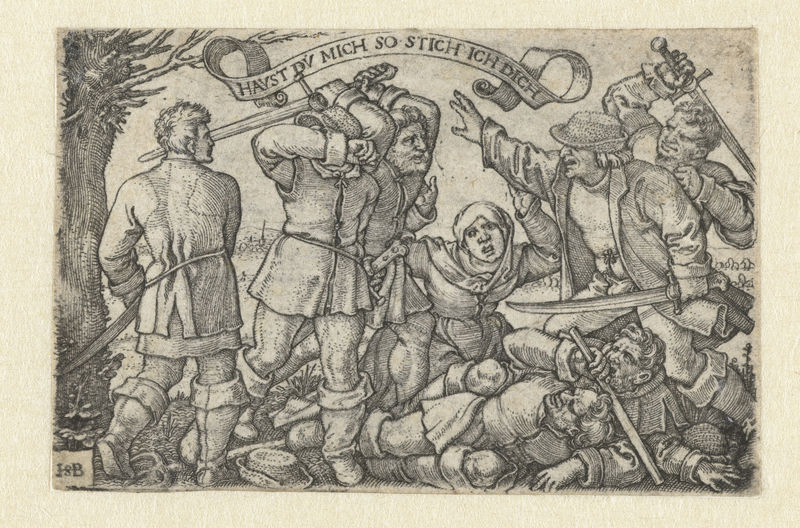
Titel: Vechtende boeren met zwaarden
Künstler: Hans Sebald Beham
Standort: Amsterdam
Institution: Rijksmuseum
Schlagwörter: crowd, fight, hat, men, people, soldiers, sword, swords, white, women, belt, black, dress, grey, group, group portrait, old, painting, woman, print, hand, wood, fighting, frau, man, struggle, tree, landscape, german, death, scroll, grass, drawing, paper, black and white, bonnet, coat, scarf, battle, beard, boots, jacket, writing, twist, dead, peasants, baum, männer, trunk, pencil, bart, hut, cloth, farmer, fingers, strong, schrift, branch, stick, stich, violence, angry, scared, kill, latin, text, middle ages, hate, killing, murder, stiefel, weapon, banner, schwerter, club, deutsch, fork, pitchfork, slain, bearded, apples, attack, weapons, schwert, mushroom, caption, tunic, etch, combat, scabbard, du, knive, stitch, violent, celtic, stabbing, brutal, stiefe, eight, swrod, havst dv mich so stich ich dich, havst, swors, haust, mich, so, ich, dich, spruch, angriff, haust du mich so stich ich dich, hayst dv mich so stich ich dich, isb, eight men, eight people, drawng, women\, middle german, hayst, pancil, j&b, dv, group portait, beadbody, stich ich dich, fabvfsghath, tehtehth, teheth, zjuilokil, otoöut, ul, lilzil, izilil